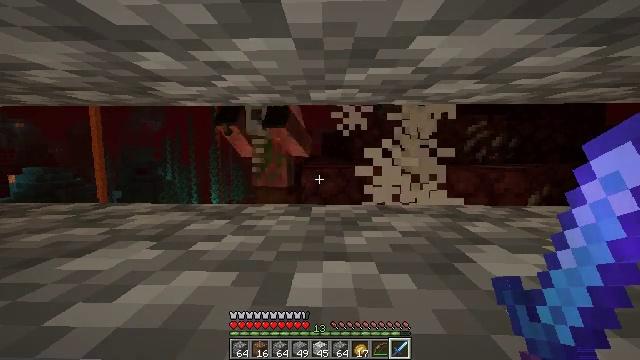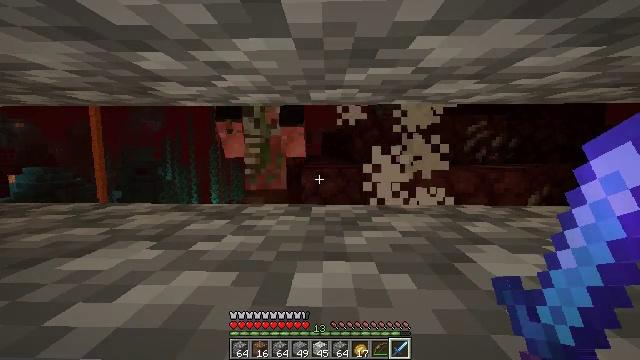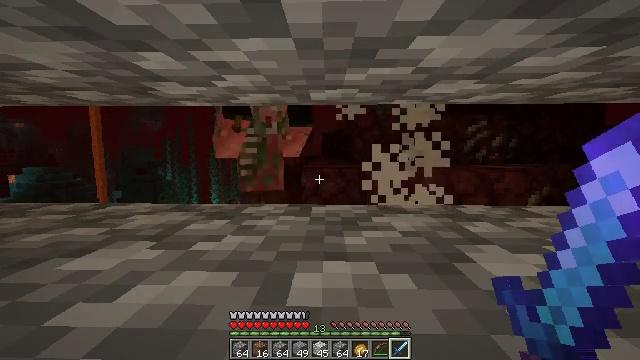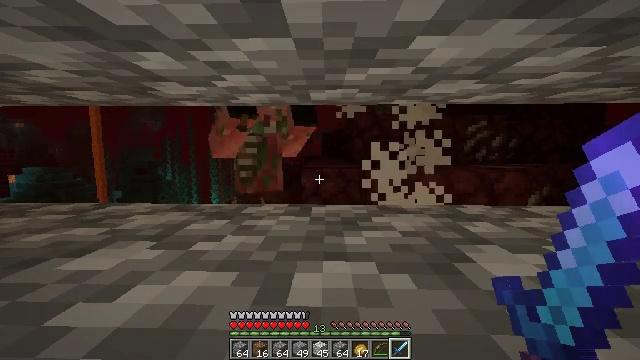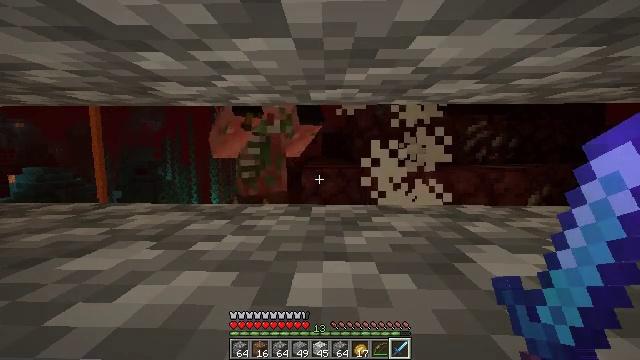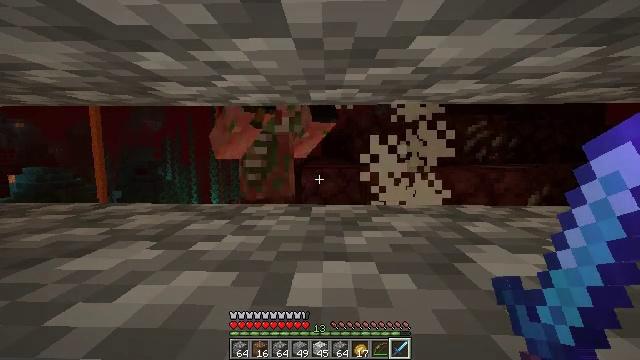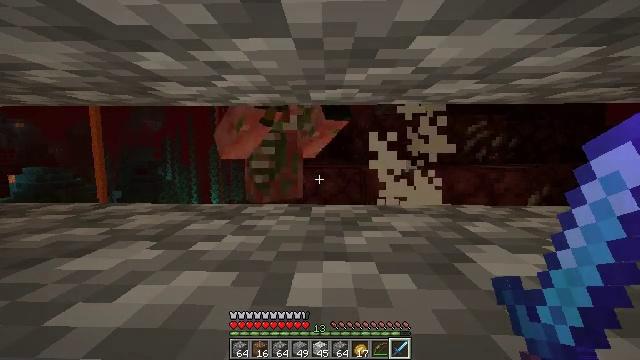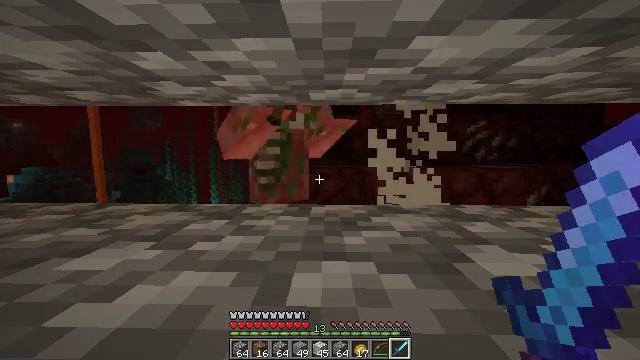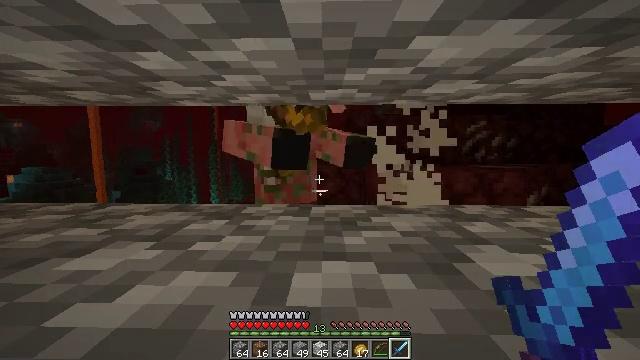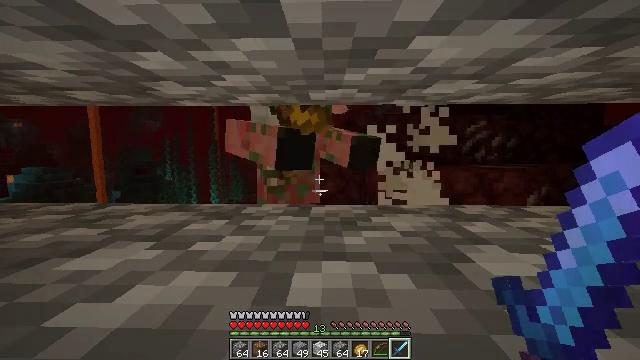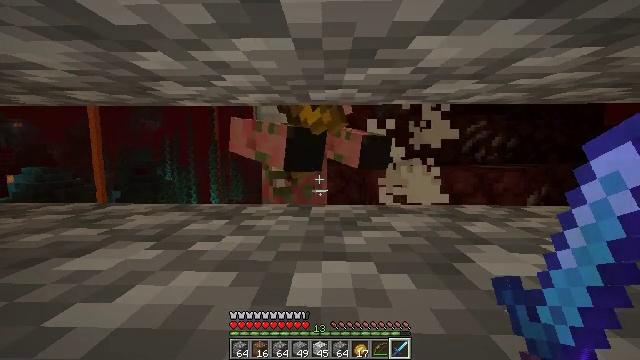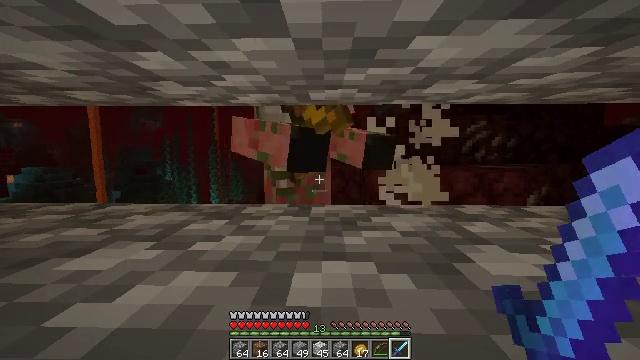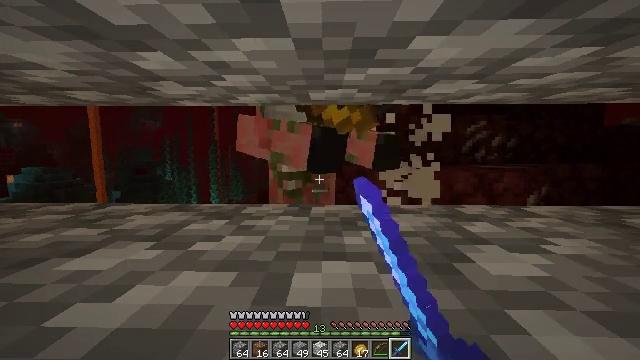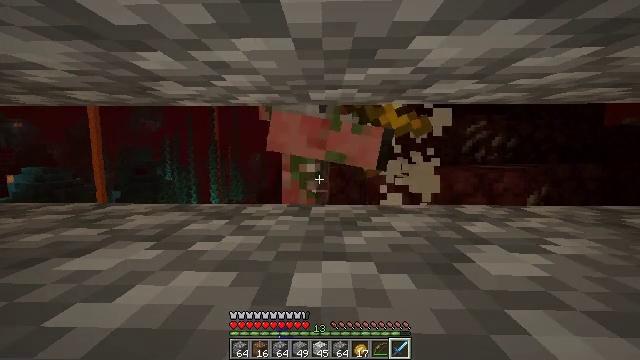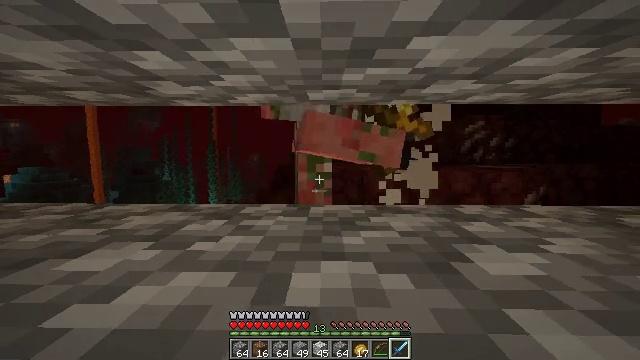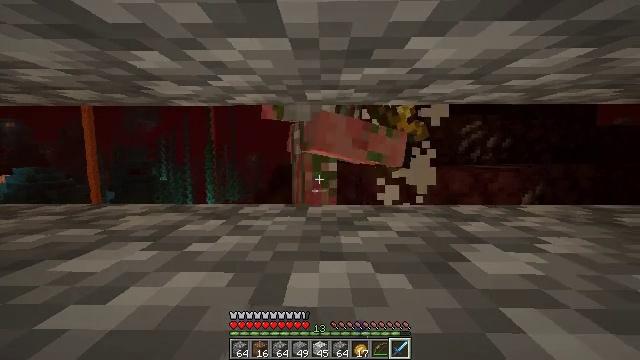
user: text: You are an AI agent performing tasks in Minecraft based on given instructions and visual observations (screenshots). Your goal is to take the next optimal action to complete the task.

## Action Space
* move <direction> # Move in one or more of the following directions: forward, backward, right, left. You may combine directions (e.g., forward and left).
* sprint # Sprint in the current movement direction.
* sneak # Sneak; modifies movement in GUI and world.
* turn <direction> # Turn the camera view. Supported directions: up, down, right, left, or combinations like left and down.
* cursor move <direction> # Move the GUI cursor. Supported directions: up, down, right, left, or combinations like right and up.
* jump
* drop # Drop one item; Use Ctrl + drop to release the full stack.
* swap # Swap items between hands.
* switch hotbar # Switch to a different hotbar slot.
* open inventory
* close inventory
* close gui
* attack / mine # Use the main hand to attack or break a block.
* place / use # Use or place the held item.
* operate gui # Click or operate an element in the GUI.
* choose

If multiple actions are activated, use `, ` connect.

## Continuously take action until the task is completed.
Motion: motion action
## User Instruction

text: Hunt the zombified piglin.
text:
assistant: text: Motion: no_op
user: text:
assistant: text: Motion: no_op
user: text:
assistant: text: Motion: no_op
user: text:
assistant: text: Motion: no_op
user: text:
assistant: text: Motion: no_op
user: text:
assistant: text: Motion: no_op
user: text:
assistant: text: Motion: no_op
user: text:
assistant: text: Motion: no_op
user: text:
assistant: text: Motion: no_op
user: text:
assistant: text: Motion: no_op
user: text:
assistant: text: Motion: attack / mine
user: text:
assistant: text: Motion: attack / mine
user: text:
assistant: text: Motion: attack / mine
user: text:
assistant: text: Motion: no_op
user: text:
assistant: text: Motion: no_op
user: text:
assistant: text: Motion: no_op